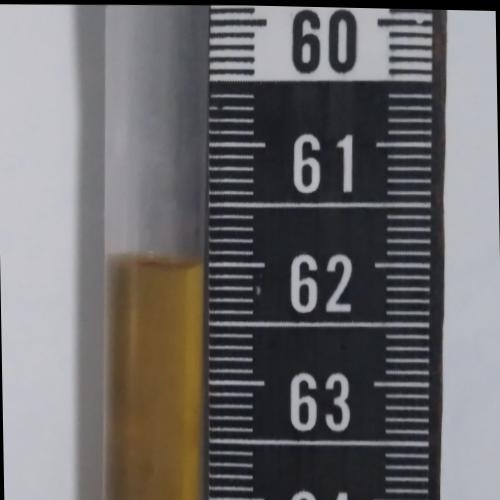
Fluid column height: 62.0 cm